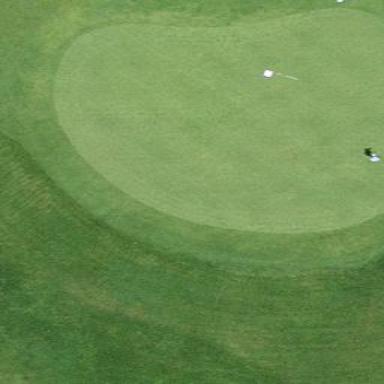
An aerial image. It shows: Picturesque green golfing area with grass land use.